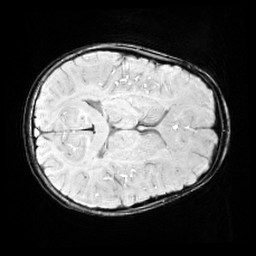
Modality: SWI
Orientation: axial
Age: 9
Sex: male
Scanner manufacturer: siemens
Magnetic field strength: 3 T
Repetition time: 0.027 s
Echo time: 0.02 s